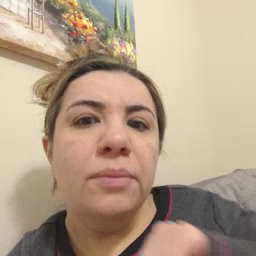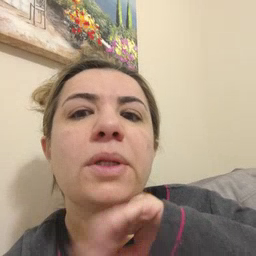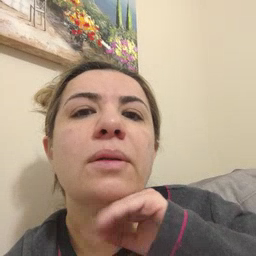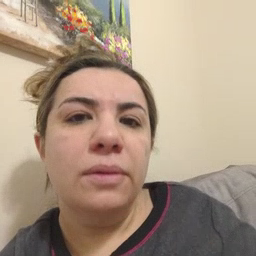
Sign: pig